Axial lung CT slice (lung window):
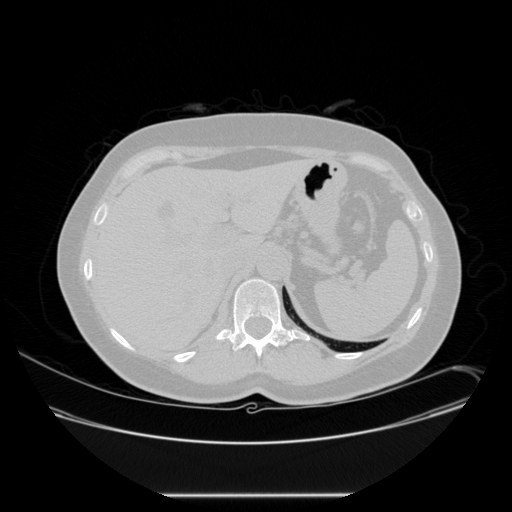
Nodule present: no